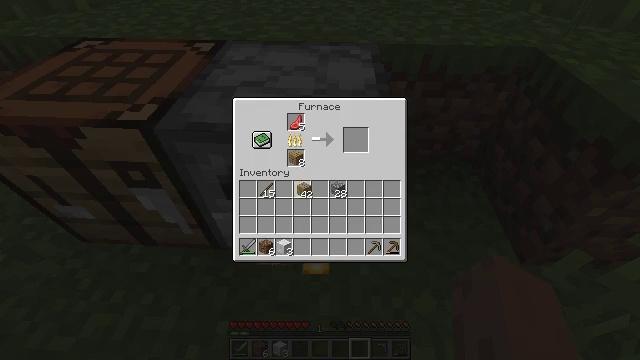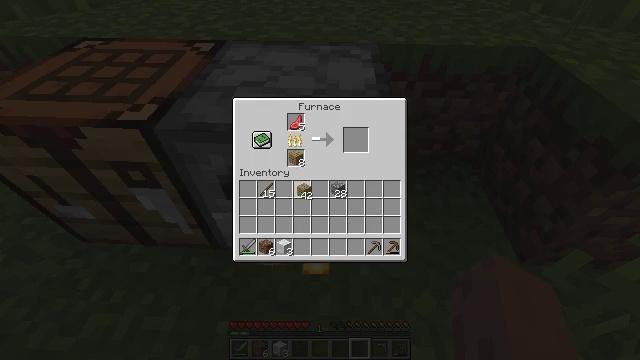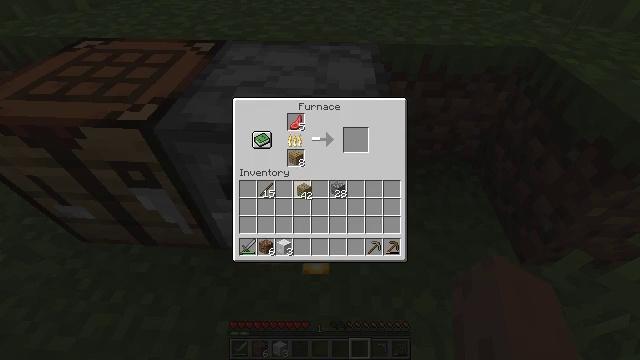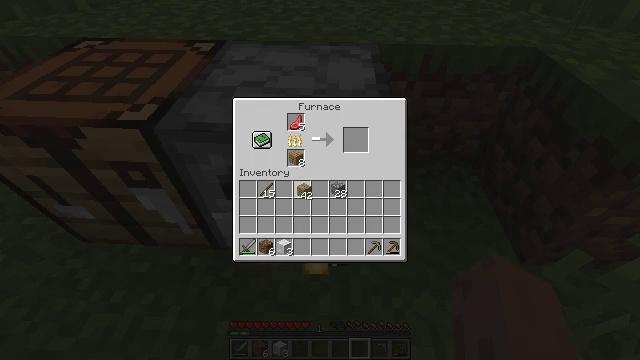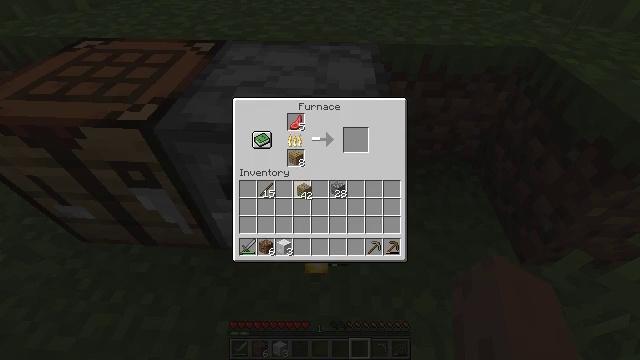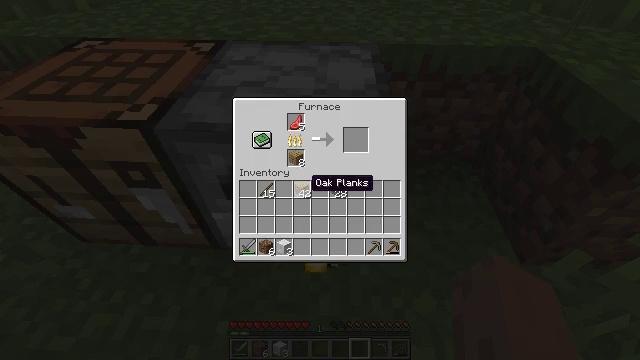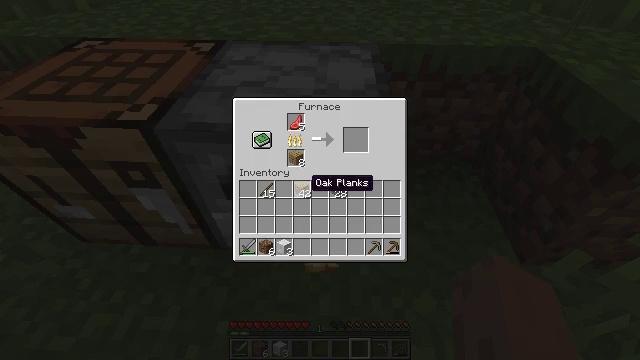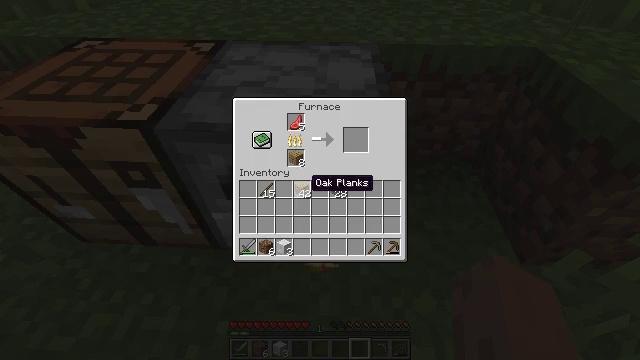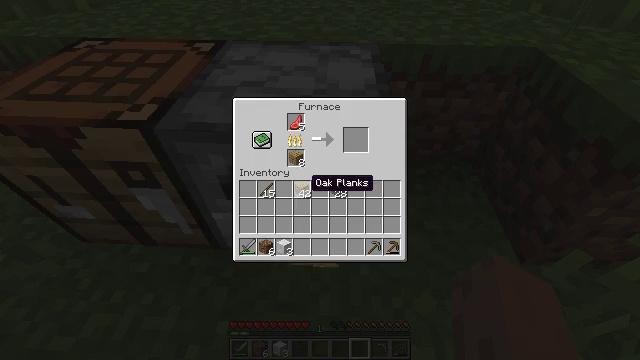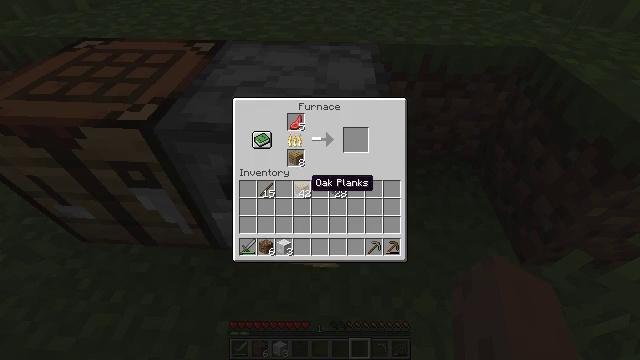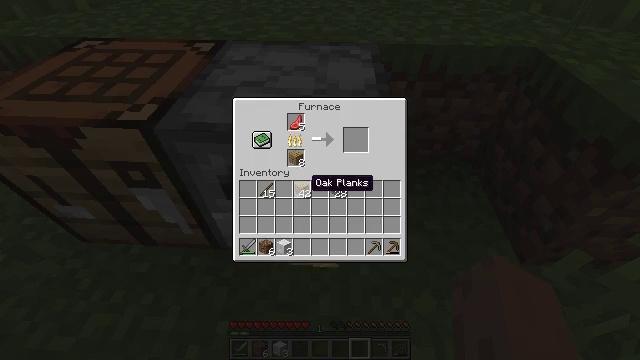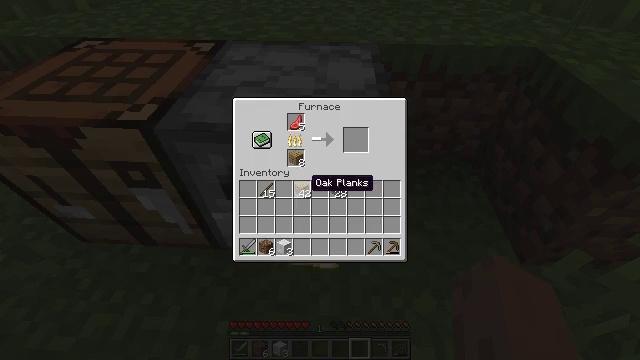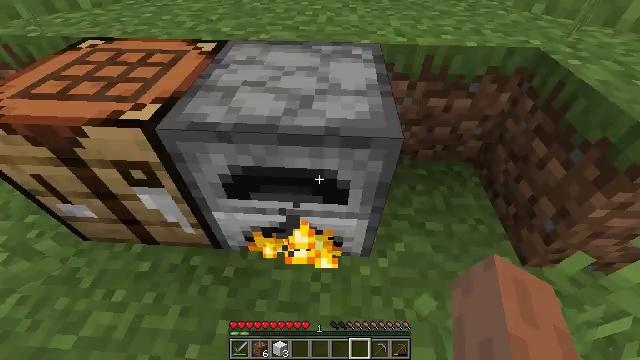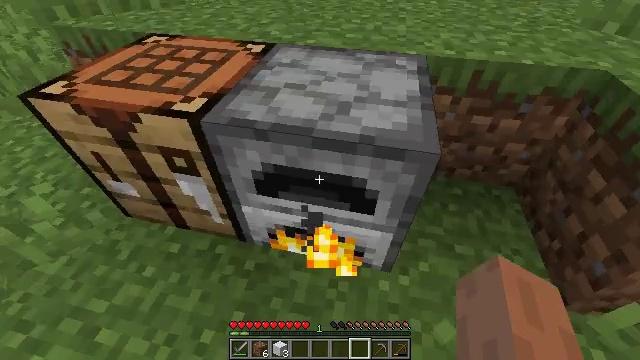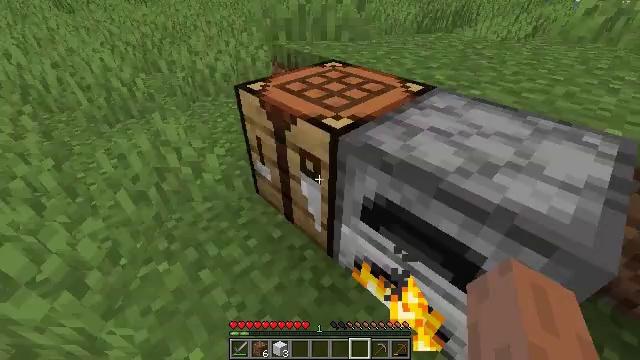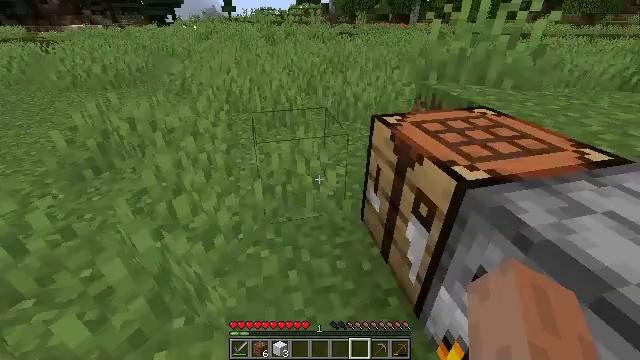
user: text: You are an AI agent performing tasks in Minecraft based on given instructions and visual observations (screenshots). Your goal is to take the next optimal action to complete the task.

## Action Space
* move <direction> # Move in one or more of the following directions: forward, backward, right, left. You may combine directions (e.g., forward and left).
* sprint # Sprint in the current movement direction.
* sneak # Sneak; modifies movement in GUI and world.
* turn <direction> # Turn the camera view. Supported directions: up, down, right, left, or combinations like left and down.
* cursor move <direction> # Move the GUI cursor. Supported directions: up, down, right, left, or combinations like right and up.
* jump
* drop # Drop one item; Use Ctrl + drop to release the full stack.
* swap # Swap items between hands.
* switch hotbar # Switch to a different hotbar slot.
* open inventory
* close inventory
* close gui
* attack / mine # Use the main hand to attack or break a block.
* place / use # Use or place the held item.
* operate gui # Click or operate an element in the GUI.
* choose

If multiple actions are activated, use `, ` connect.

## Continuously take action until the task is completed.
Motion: motion action
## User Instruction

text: Obtain cooked mutton by cooking raw mutton in a furnace.
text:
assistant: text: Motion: no_op
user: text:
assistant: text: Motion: no_op
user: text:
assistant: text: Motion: operate gui
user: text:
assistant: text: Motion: operate gui
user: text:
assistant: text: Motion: no_op
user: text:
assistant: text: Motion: no_op
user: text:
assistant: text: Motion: no_op
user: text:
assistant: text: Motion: no_op
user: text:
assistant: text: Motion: no_op
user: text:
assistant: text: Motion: no_op
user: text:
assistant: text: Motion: no_op
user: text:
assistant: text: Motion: no_op
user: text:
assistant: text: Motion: turn left and up, close gui
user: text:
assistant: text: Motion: turn left and up, open inventory
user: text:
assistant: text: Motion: turn left and up
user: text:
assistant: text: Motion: turn left and up
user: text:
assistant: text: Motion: turn left and up
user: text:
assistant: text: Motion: no_op
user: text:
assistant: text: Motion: move forward, turn right and up
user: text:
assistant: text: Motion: move forward, turn right and up
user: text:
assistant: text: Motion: move forward, turn right and up
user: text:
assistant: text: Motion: move forward
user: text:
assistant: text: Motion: no_op
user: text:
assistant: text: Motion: move forward
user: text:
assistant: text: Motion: move forward
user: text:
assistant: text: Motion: move forward
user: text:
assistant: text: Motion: move forward
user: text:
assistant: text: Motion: move forward
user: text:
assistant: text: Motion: move forward
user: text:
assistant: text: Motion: move forward